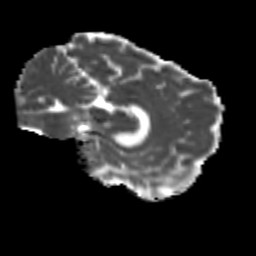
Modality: MD
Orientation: sagittal
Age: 28
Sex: female
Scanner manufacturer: siemens
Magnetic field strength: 3 T
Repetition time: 3.5 s
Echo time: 0.104 s